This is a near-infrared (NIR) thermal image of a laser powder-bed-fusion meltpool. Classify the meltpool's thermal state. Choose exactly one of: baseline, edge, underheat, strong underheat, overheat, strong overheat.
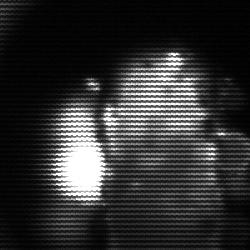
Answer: strong underheat